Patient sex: M
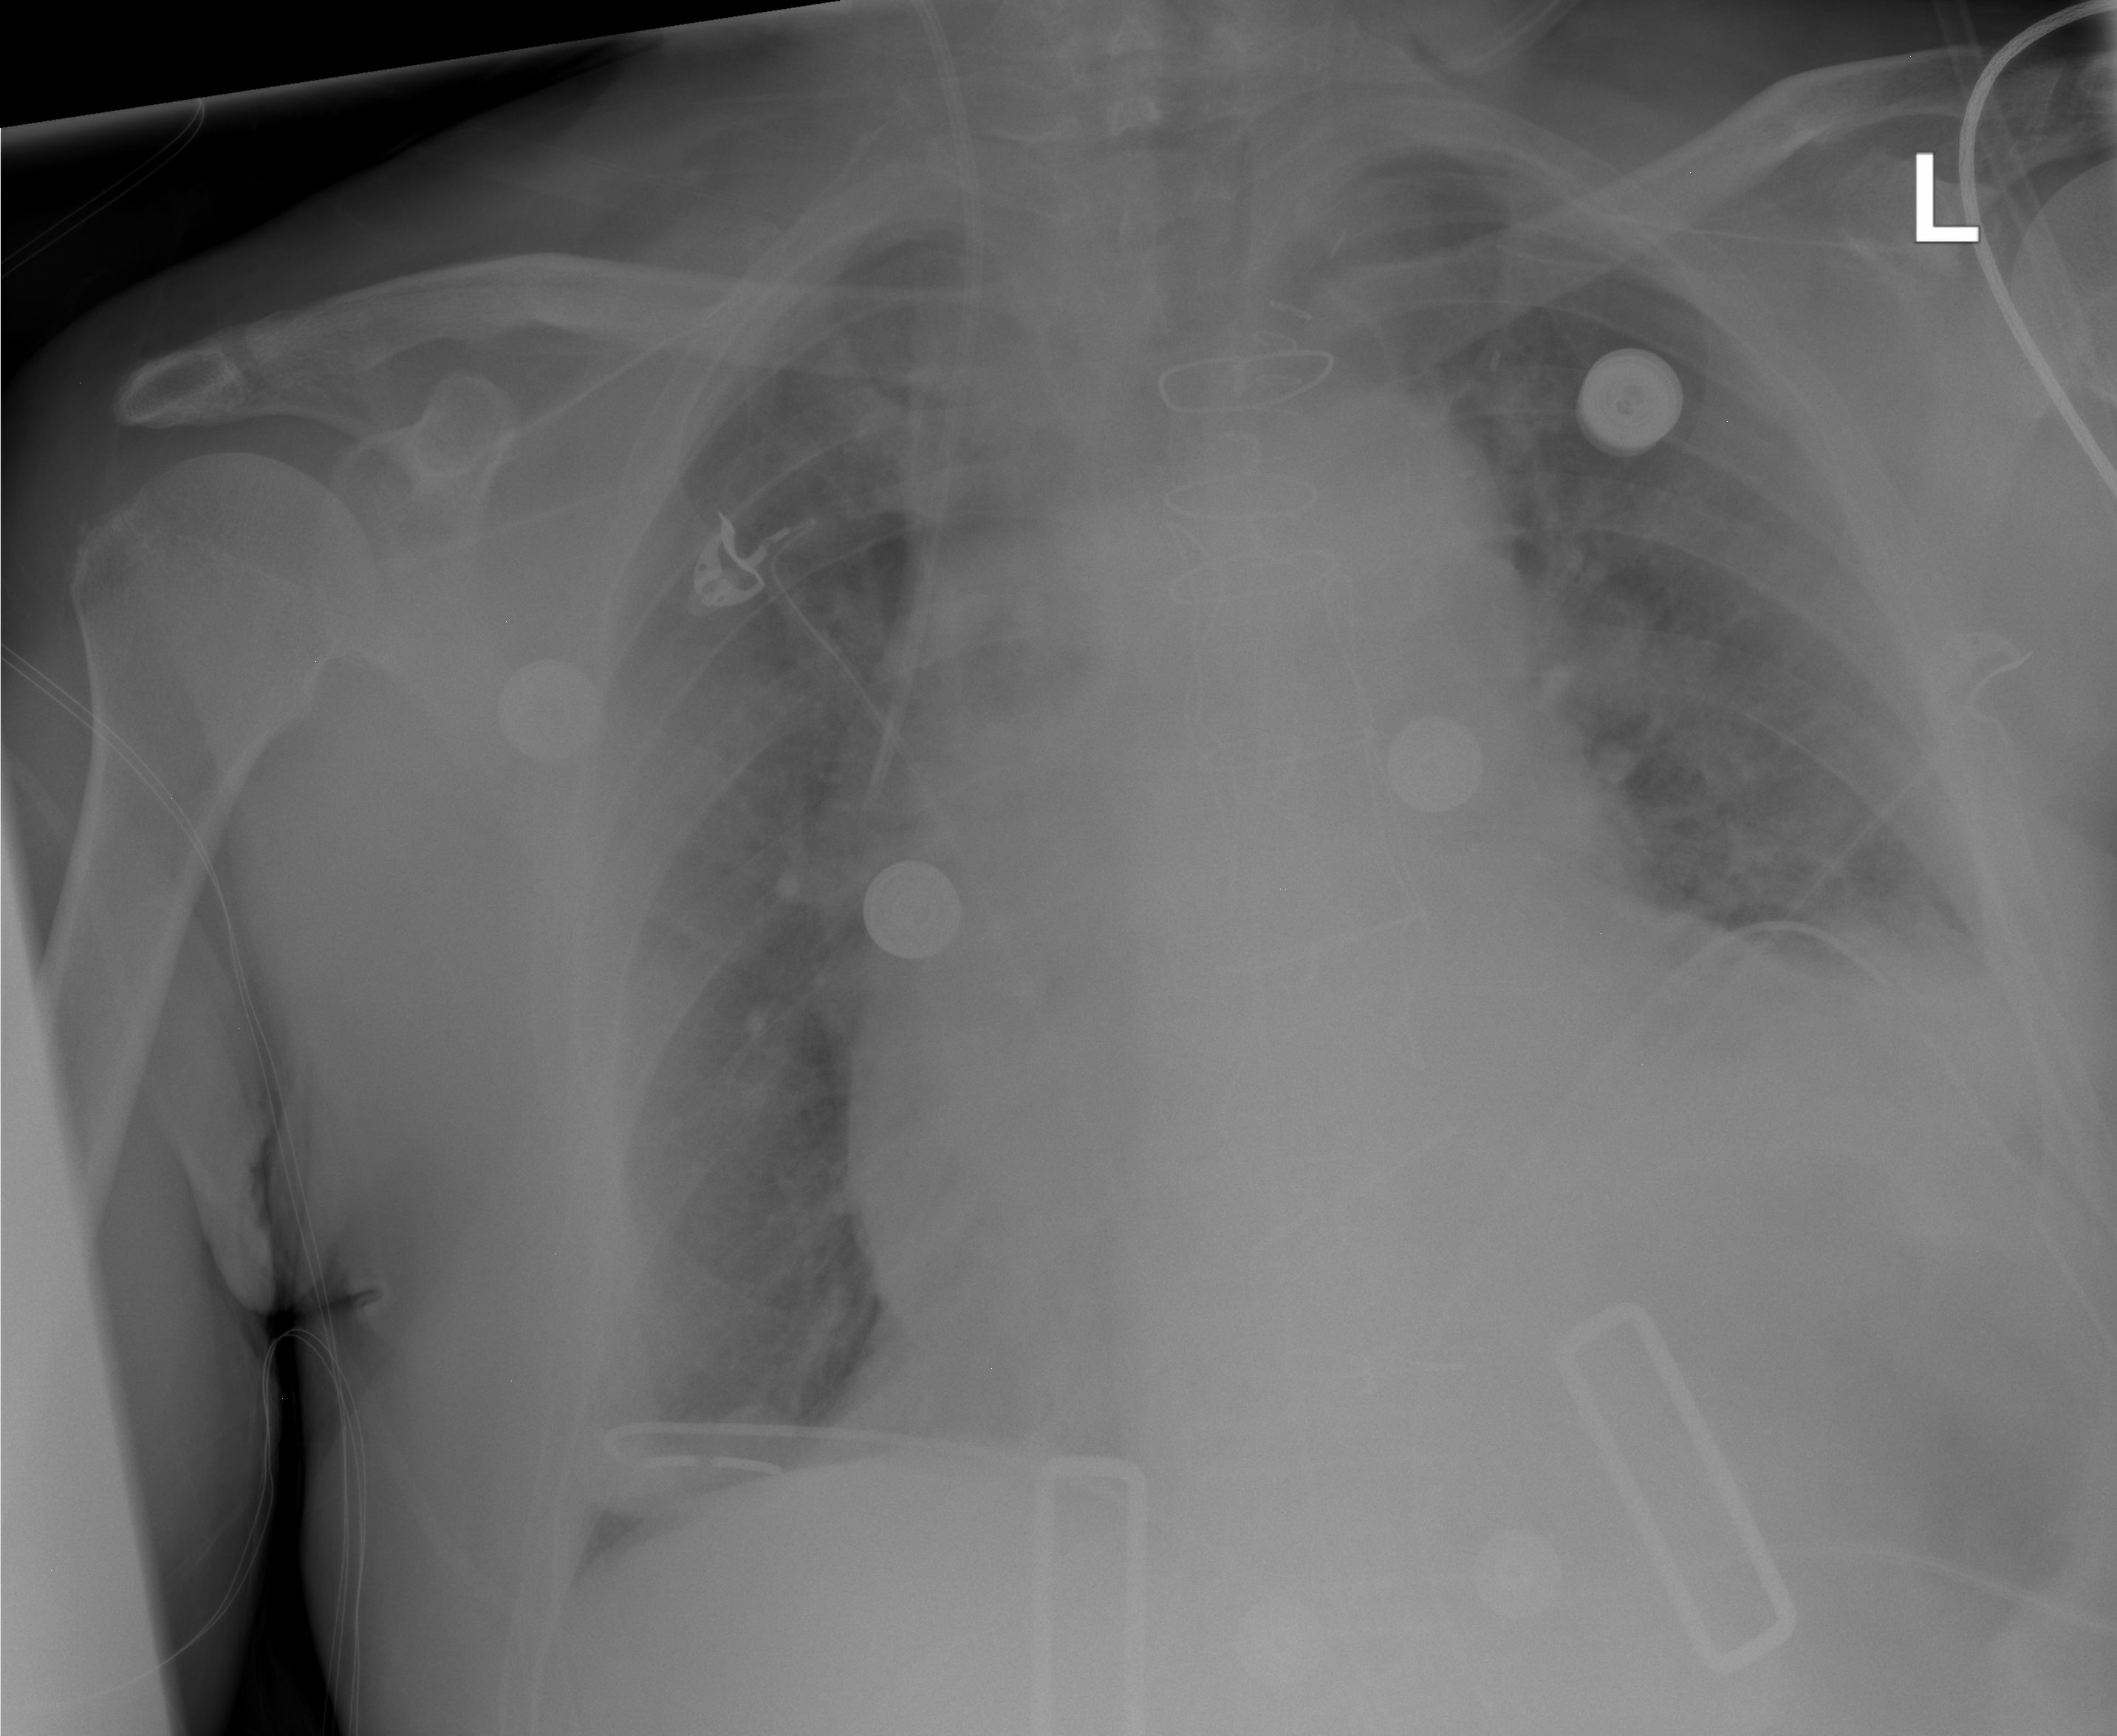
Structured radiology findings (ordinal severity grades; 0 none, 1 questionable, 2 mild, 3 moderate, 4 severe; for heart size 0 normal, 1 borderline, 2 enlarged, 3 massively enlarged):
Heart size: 2
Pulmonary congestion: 3
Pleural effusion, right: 2
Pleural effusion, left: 2
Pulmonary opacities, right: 0
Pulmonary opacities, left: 2
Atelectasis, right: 2
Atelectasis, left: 0